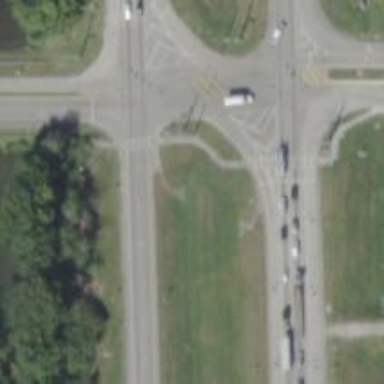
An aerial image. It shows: Trunk link highway.